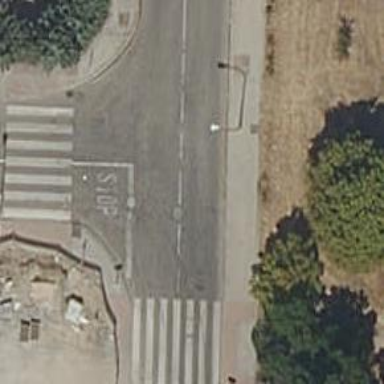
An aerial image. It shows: Stop road.